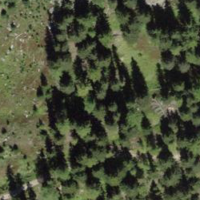
EUNIS habitat code: 43
Species observed at this site:
Chamaenerion angustifolium